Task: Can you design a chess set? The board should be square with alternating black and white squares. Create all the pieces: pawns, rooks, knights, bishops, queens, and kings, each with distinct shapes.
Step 1108:
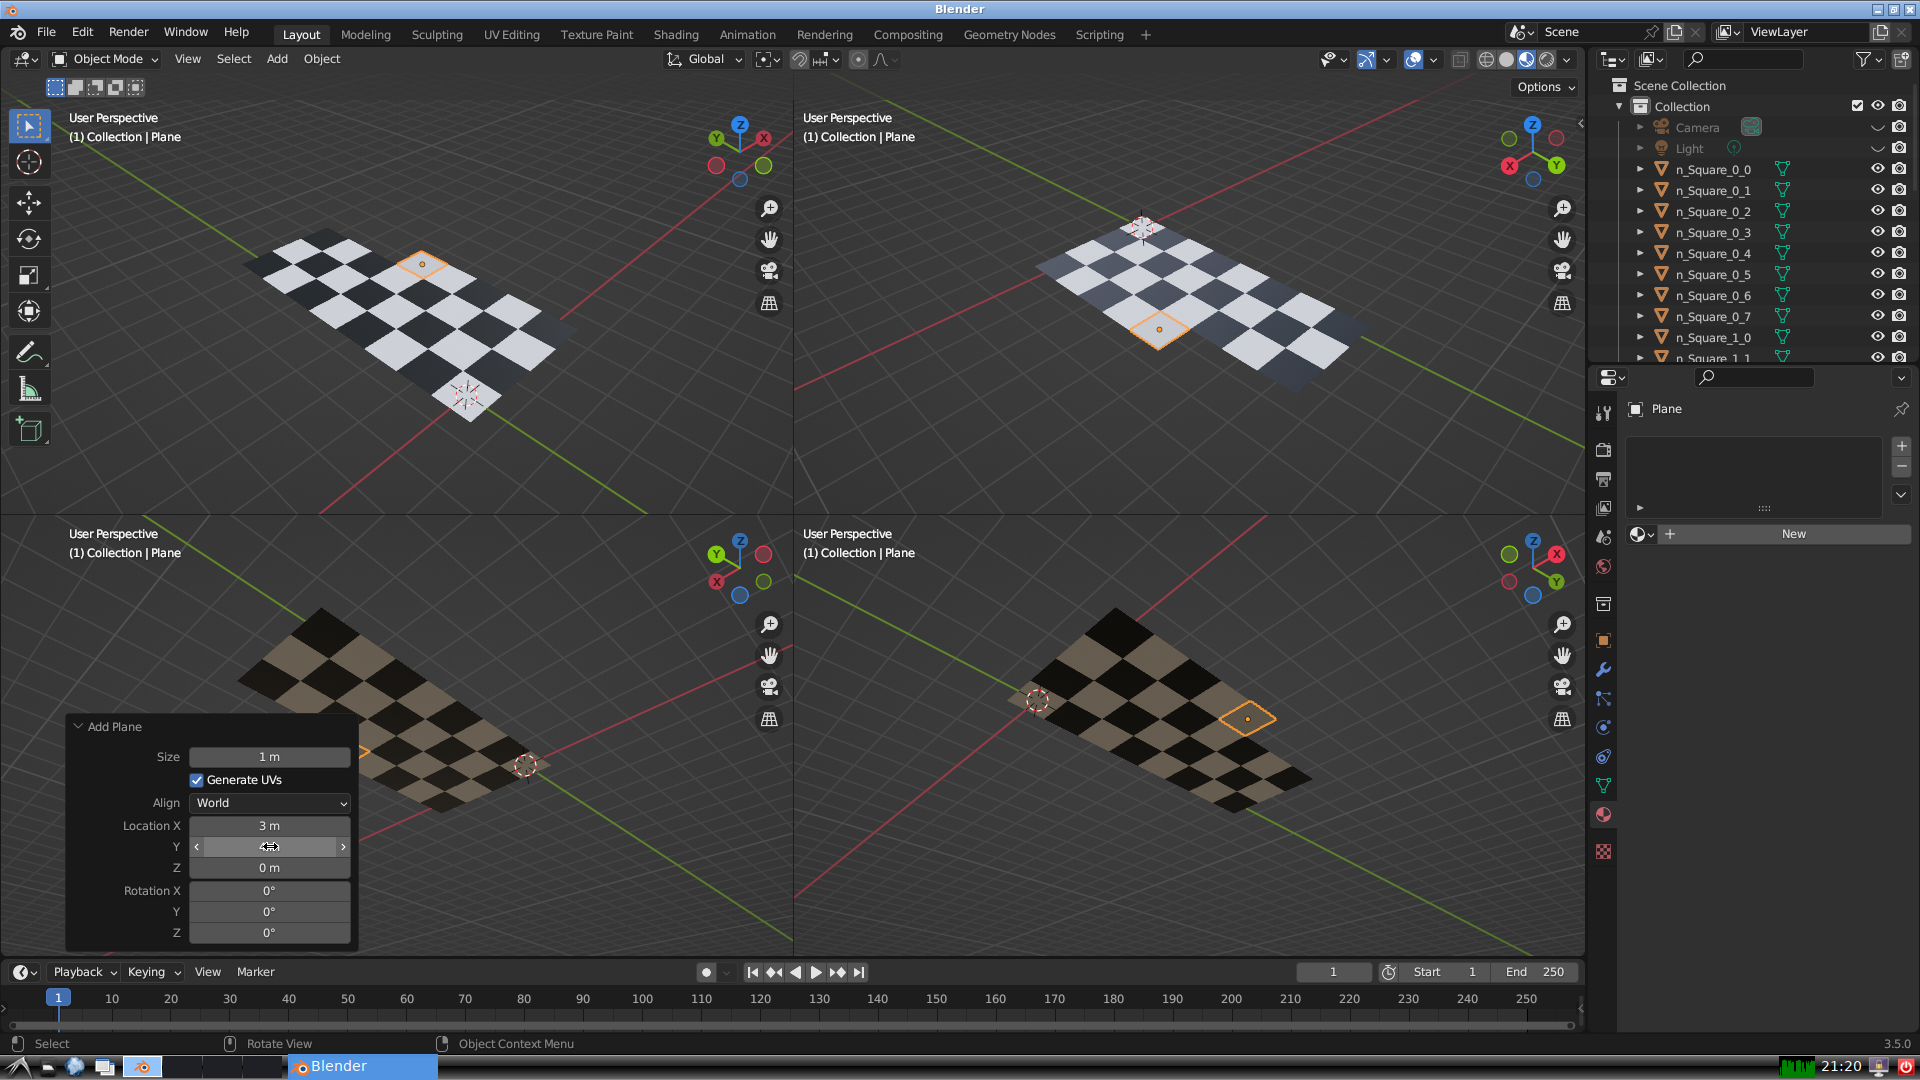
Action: {"mouse_move": [270, 867]}